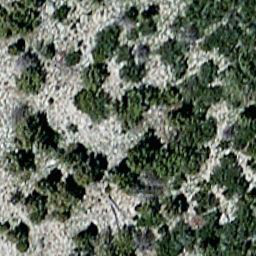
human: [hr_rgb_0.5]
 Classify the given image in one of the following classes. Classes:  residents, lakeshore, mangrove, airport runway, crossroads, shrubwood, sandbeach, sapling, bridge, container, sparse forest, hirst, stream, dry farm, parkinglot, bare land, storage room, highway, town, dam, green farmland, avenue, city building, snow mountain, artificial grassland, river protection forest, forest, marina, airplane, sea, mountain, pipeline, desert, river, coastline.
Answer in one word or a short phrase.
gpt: sparse forest